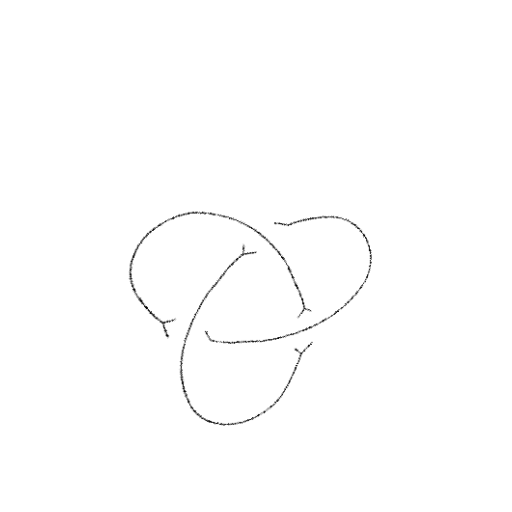
Crossing number: 3